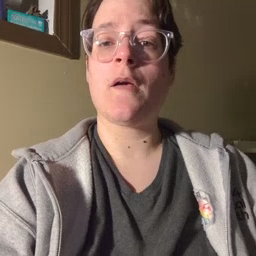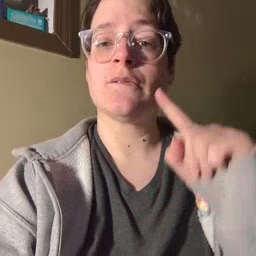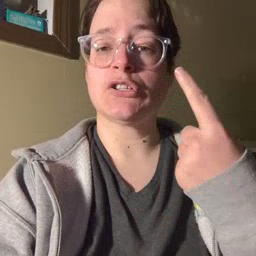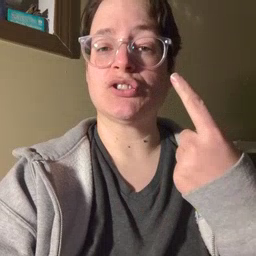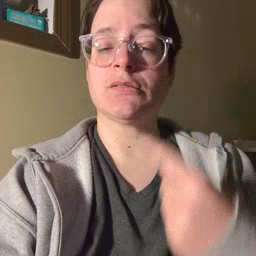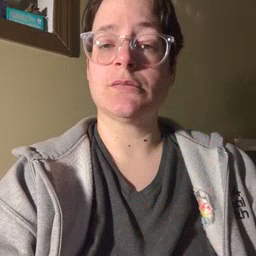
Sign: first